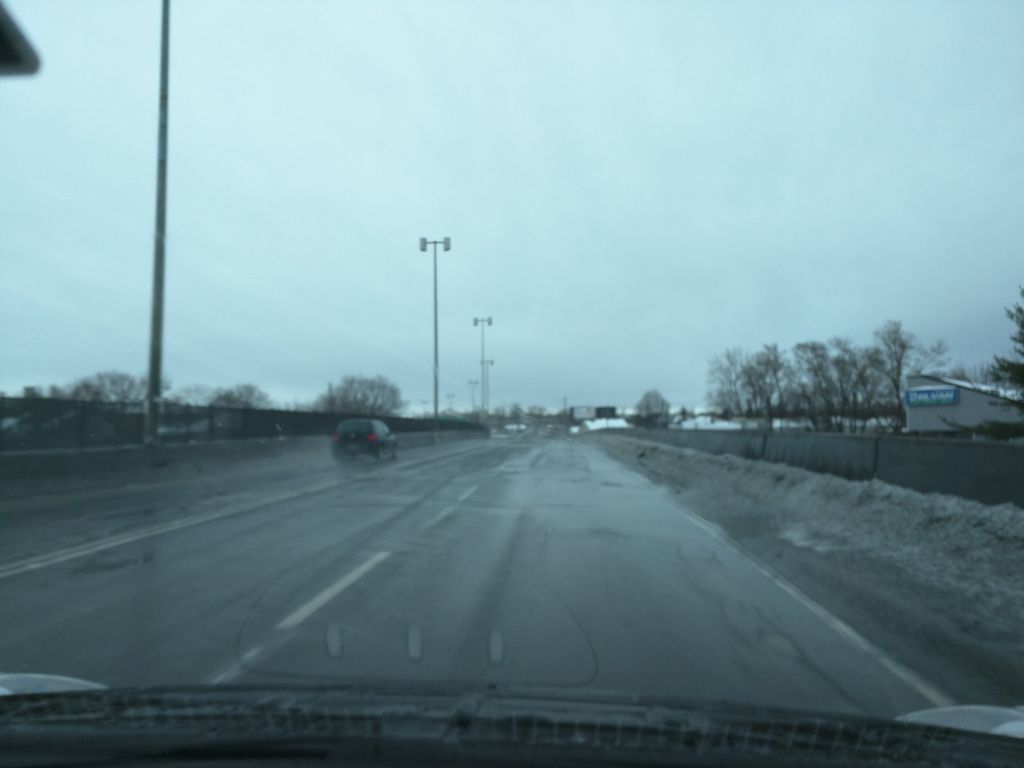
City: montreal